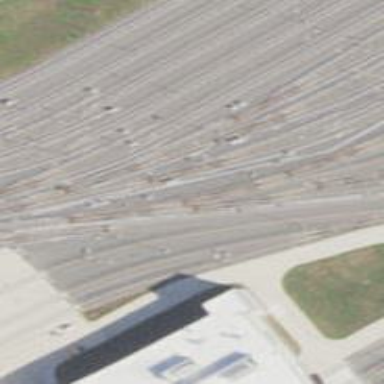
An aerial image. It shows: Yard area with electrified rail tracks.